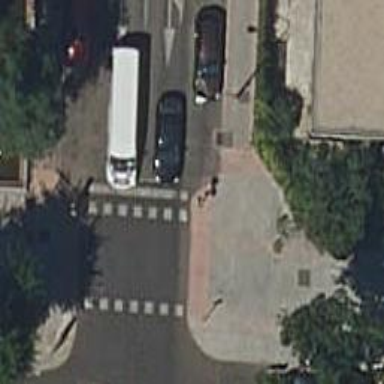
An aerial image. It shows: Asphalt footway with crossing equipped with traffic signals.